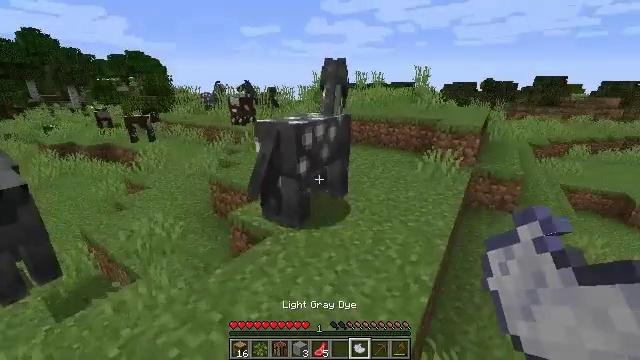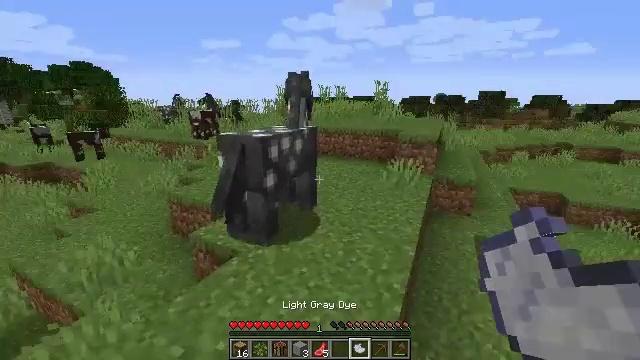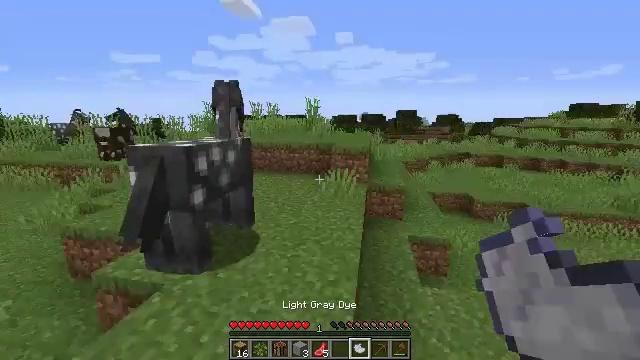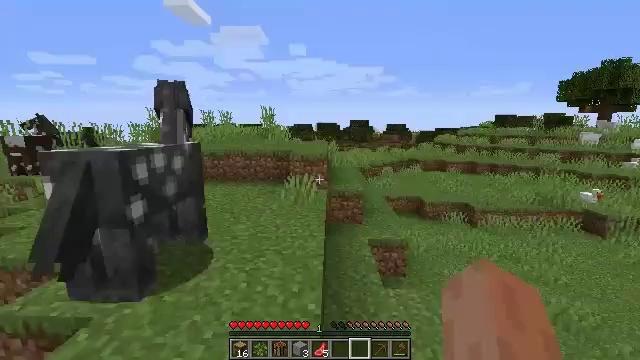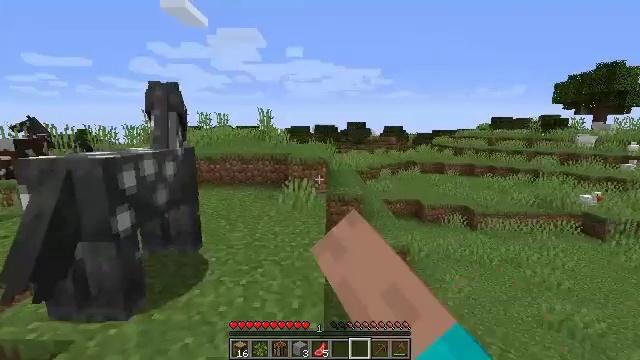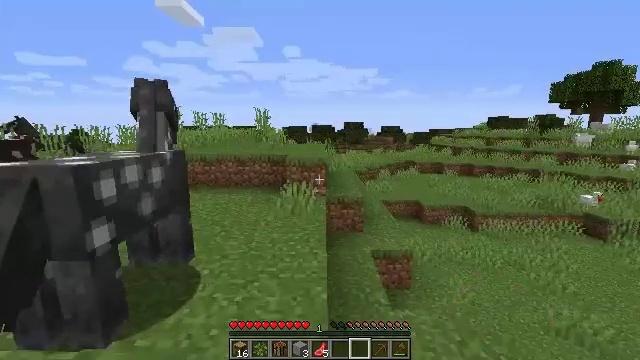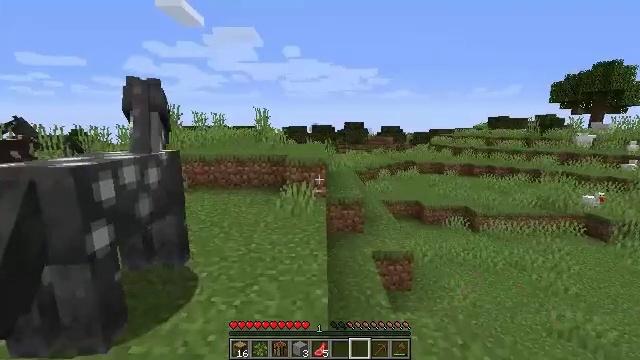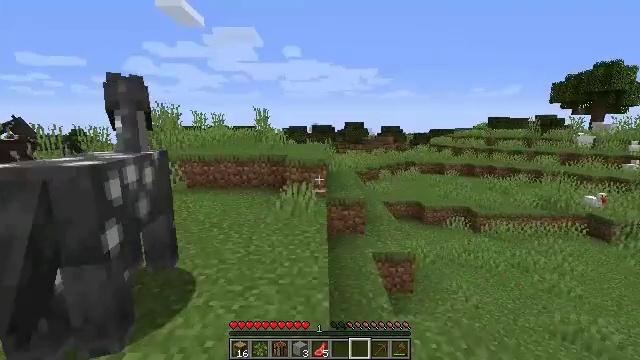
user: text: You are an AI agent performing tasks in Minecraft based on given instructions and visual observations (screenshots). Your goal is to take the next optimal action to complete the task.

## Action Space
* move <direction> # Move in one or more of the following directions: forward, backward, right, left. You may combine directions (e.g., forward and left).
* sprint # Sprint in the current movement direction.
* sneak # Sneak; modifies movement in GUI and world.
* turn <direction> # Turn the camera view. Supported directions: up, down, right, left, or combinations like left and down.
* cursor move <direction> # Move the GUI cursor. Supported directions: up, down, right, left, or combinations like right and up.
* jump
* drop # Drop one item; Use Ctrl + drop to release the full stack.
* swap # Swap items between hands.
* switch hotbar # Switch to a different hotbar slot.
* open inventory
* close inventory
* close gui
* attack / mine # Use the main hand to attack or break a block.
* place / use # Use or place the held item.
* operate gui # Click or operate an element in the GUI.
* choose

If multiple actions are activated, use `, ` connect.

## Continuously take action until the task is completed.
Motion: motion action
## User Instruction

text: Drop a light gray dye.
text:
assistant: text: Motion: move forward, turn right and up
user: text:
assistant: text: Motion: move forward, turn right and up
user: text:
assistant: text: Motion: move forward, turn right and up, drop
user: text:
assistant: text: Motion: move forward, drop
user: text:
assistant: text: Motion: move forward
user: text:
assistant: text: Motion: no_op
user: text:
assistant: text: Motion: move back
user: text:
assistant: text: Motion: no_op